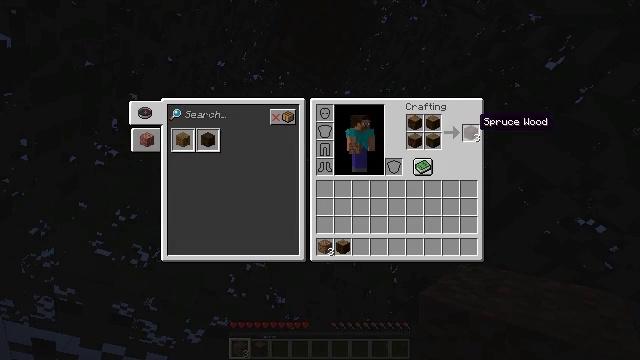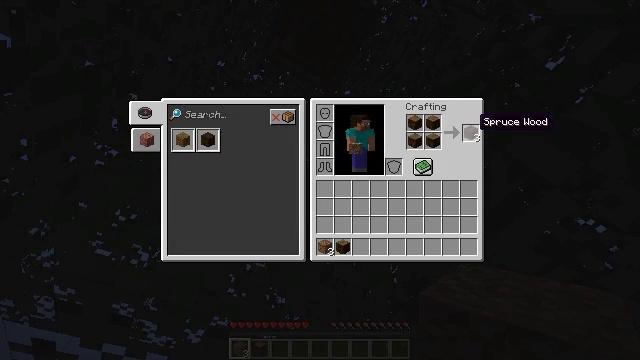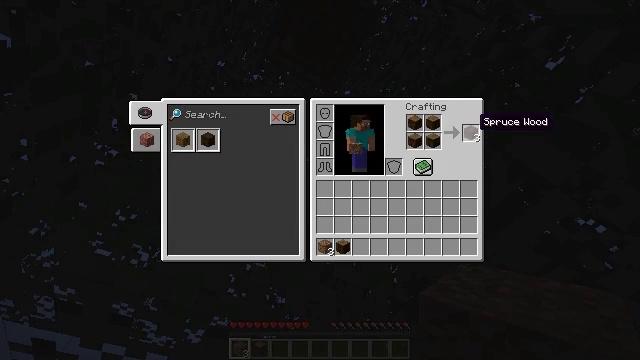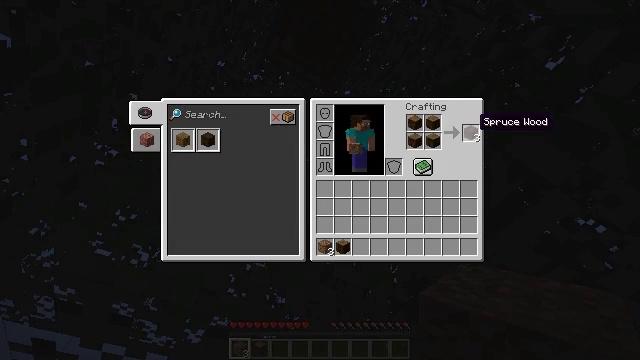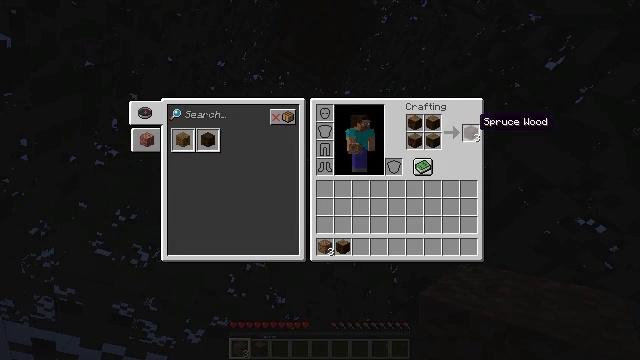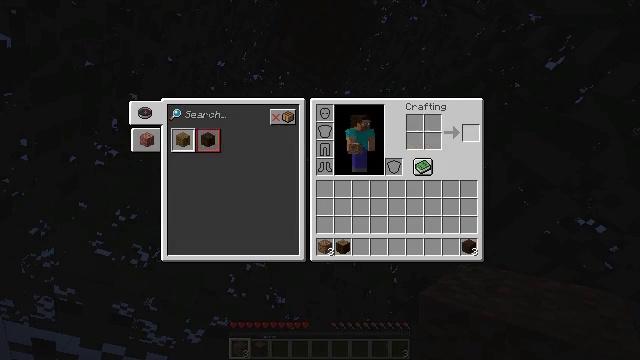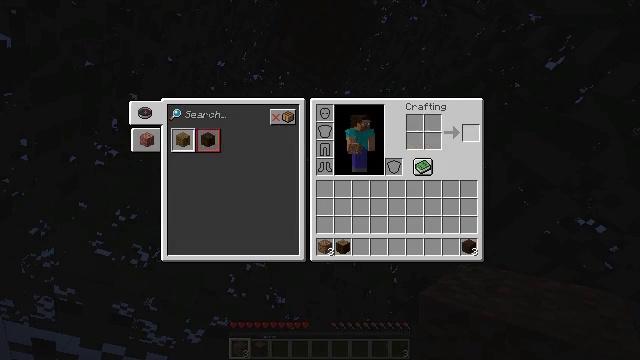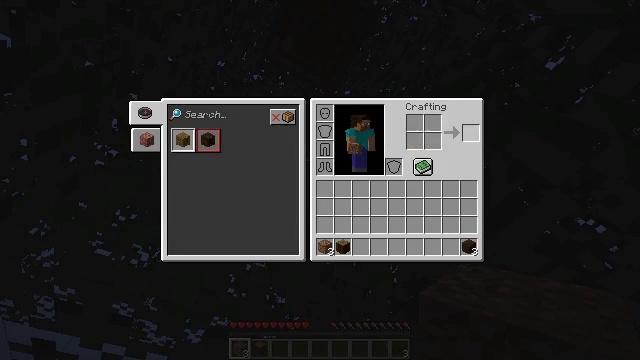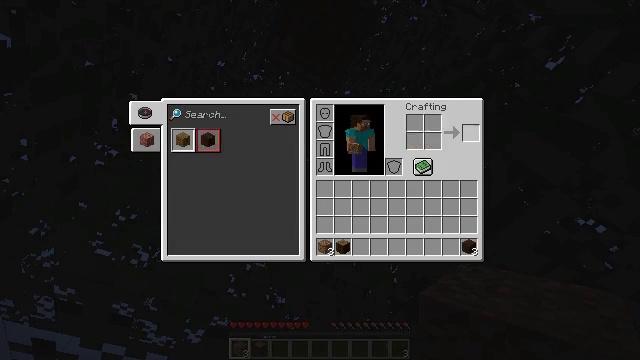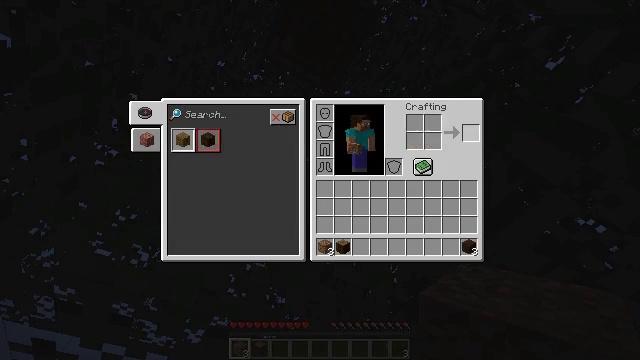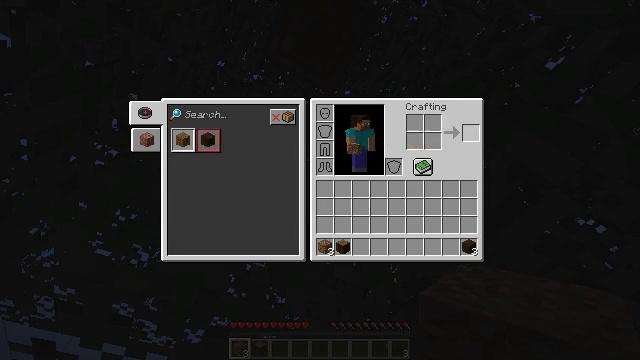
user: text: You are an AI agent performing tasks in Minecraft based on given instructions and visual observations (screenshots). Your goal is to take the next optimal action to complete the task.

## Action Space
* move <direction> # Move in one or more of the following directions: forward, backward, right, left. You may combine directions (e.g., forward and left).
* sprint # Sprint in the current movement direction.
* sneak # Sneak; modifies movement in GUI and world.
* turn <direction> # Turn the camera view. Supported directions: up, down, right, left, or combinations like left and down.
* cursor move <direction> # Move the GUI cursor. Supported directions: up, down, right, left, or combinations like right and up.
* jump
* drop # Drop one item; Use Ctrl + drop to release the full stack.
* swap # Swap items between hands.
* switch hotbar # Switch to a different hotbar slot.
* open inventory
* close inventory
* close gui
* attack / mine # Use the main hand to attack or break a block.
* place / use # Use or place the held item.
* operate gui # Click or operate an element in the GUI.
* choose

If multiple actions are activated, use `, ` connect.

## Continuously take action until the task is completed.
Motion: motion action
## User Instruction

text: Make spruce wood from spruce logs.
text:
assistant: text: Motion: sneak
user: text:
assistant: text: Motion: sneak
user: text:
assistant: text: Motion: sneak
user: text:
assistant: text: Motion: sneak
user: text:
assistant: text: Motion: sneak, operate gui
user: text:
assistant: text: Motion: sneak, operate gui
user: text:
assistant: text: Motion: operate gui
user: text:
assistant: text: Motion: no_op
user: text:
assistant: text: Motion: no_op
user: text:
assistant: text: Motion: no_op
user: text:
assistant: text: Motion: no_op